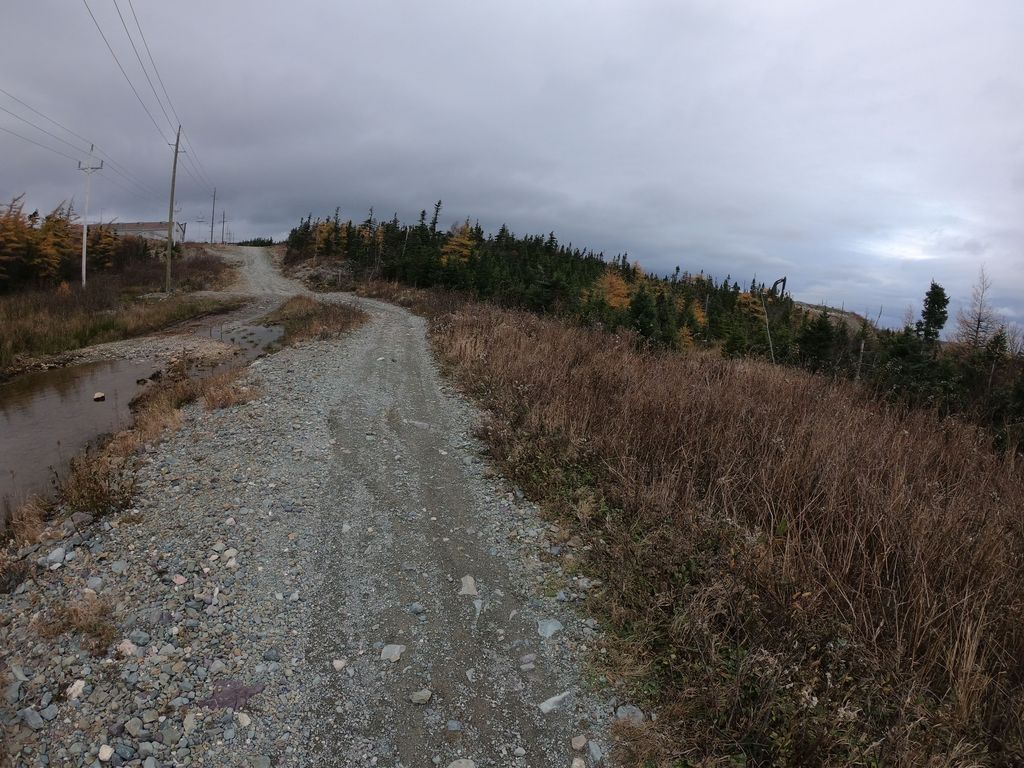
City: st_johns